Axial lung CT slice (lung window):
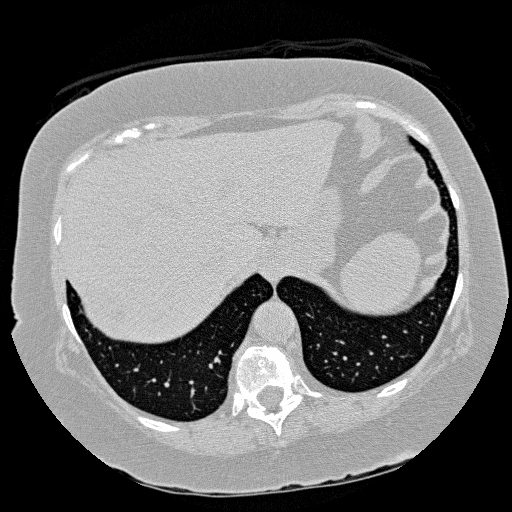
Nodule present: no